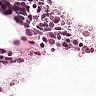
Metastatic tissue present: no